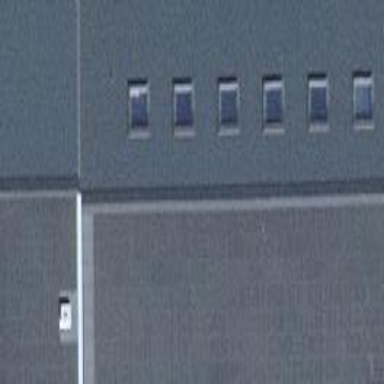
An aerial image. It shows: Office building with gabled roof.